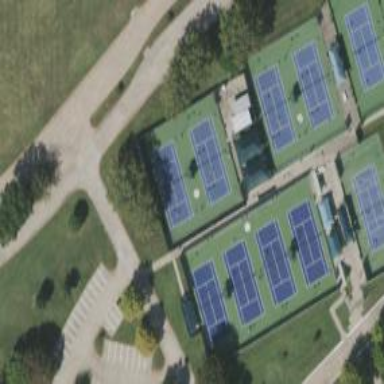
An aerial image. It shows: Tennis court on pitch designated for leisure land.